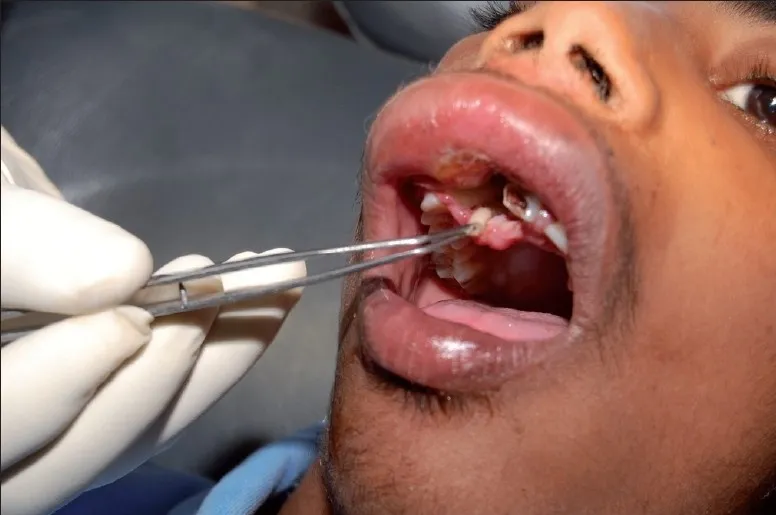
Removal of maggots with a tweezer.
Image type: medical_photograph (other_medical_photograph)